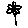
Label: flower